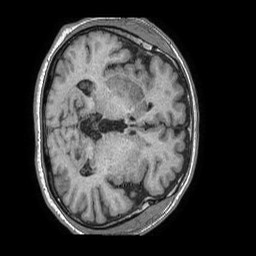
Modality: T1w
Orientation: axial
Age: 59
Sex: male
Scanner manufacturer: philips
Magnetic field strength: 1.5 T
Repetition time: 0.007727 s
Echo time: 0.003535 s